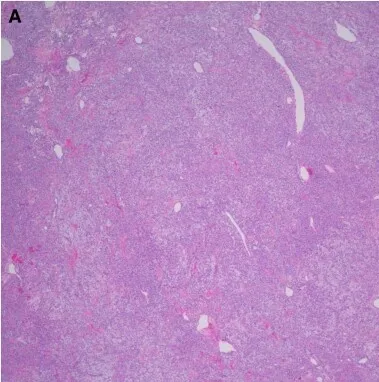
(A and B) Photomicrographs from this case of the metastatic SFT which is composed of uniform fibroblastic spindle cells in a "patternless pattern" with a staghorn vasculature and myxoid background (H&E, 20x and 40x).
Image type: pathology (h&e)